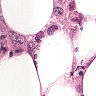
Metastatic tissue present: yes